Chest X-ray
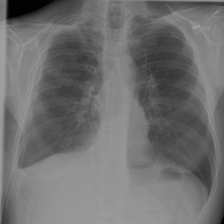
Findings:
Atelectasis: negative
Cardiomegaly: negative
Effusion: negative
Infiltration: negative
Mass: negative
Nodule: negative
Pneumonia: negative
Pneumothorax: negative
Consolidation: negative
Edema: negative
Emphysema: negative
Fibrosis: negative
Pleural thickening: negative
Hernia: negative